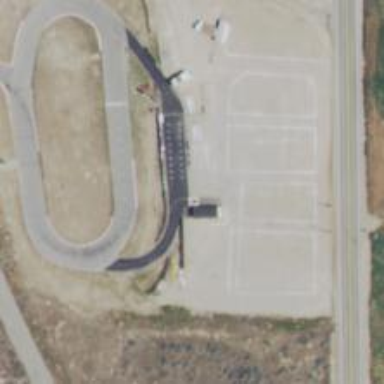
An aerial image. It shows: Karting raceway for sports enthusiasts.